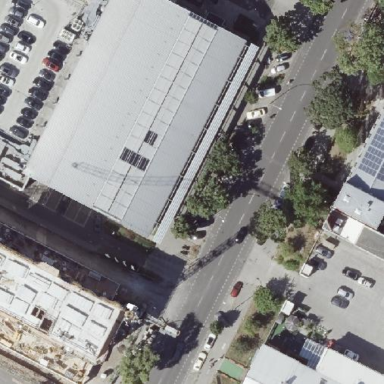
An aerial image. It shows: View of roof of building.